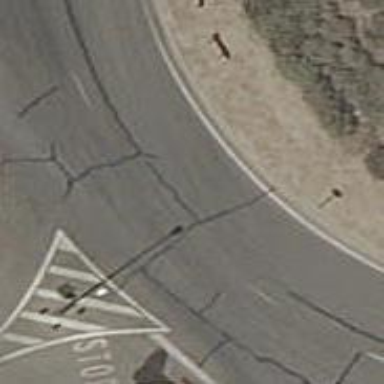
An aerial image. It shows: Primary highway with asphalt surface leading to roundabout.